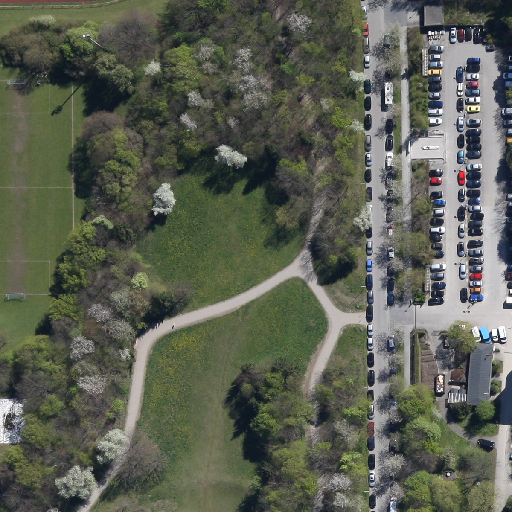
Referring expression: van